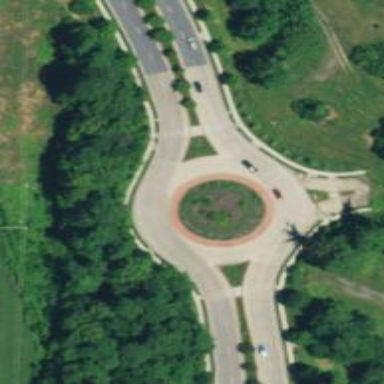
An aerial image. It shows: Primary highway intersecting roundabout.